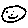
Label: smiley face